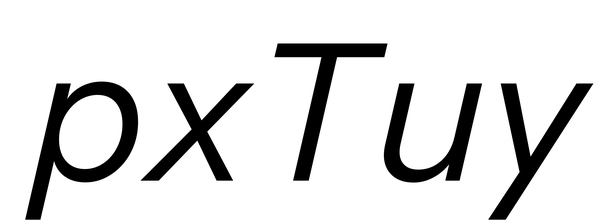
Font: InstrumentSans-Italic_Italic